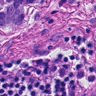
Metastatic tissue present: yes